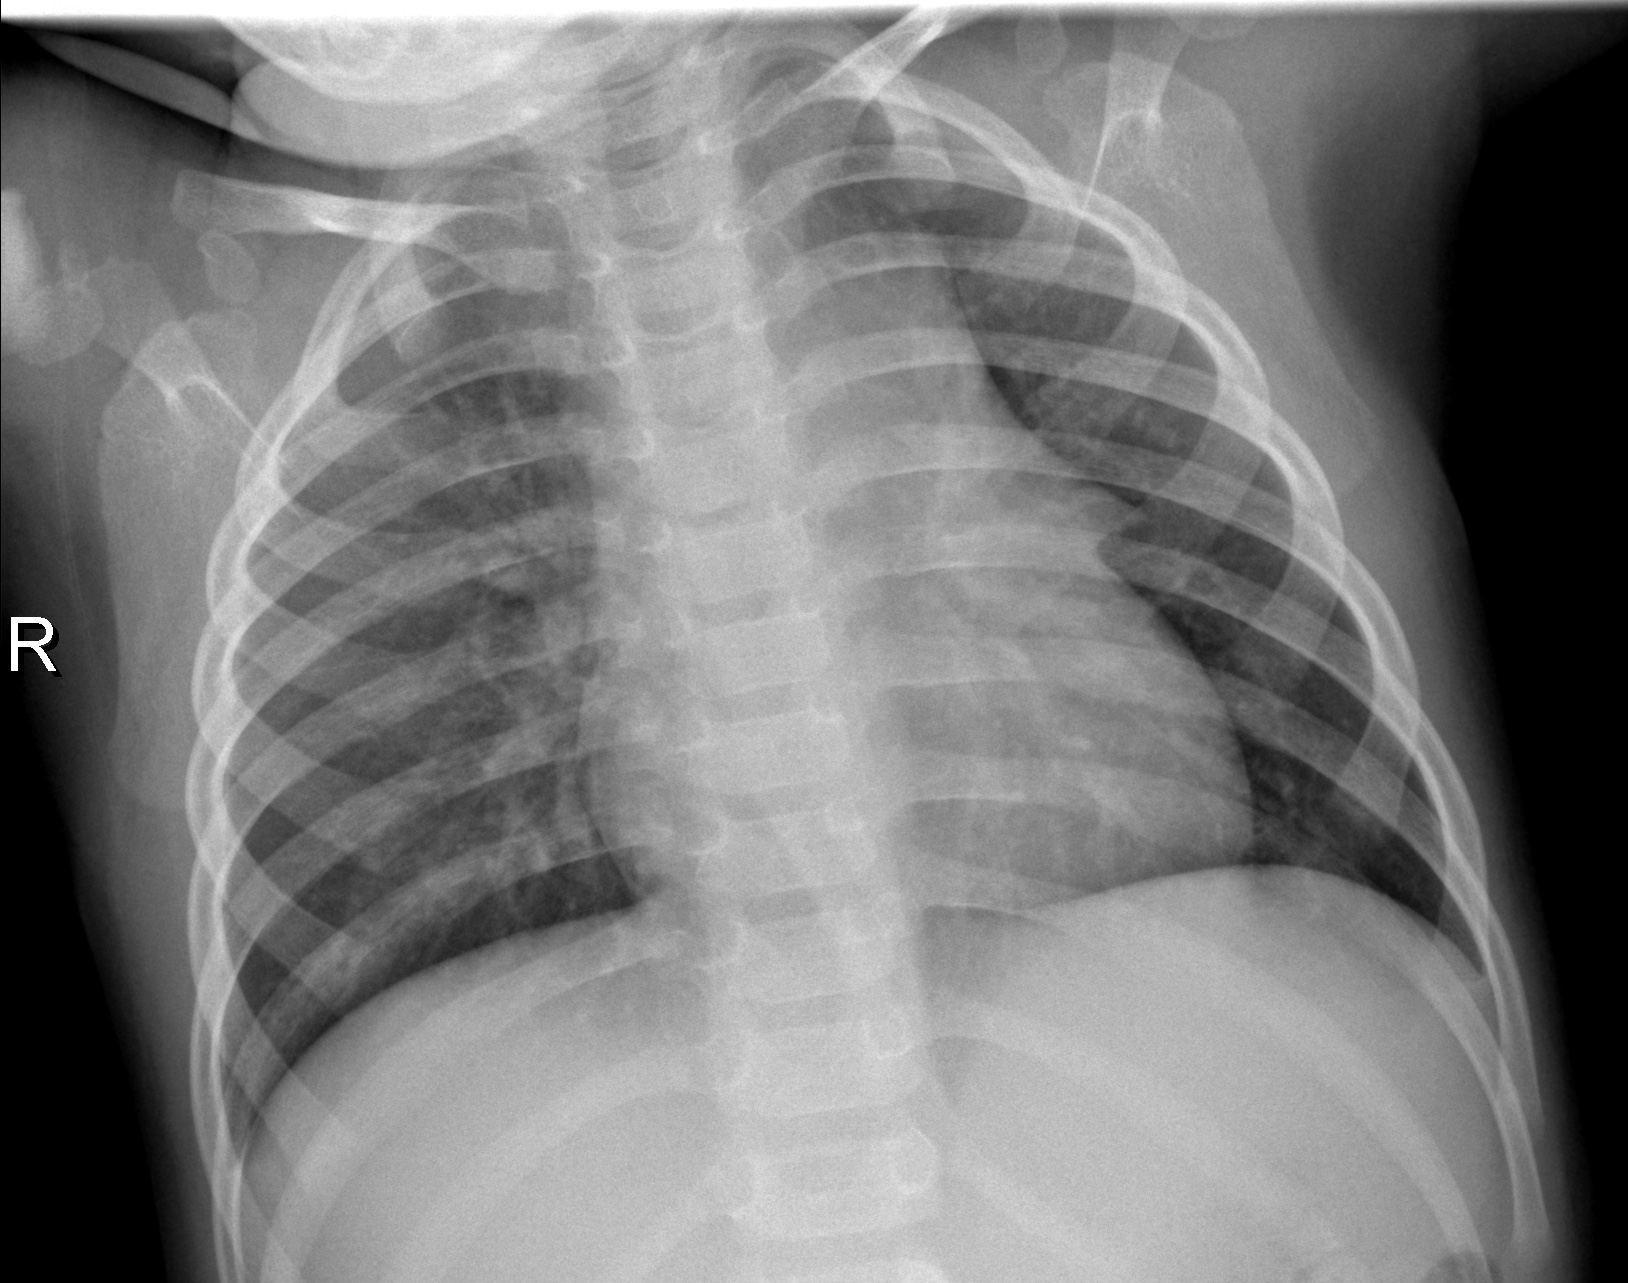
Diagnosis: NORMAL